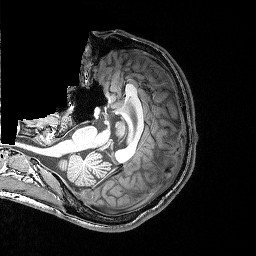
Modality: T1w
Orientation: axial
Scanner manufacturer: siemens
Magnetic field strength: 3 T
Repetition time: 2.25 s
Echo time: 0.00418 s